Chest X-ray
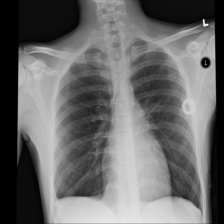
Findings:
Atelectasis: negative
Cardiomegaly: negative
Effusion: negative
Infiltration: negative
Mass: negative
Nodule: negative
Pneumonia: negative
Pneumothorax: negative
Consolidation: negative
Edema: negative
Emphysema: negative
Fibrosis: negative
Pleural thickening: negative
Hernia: negative